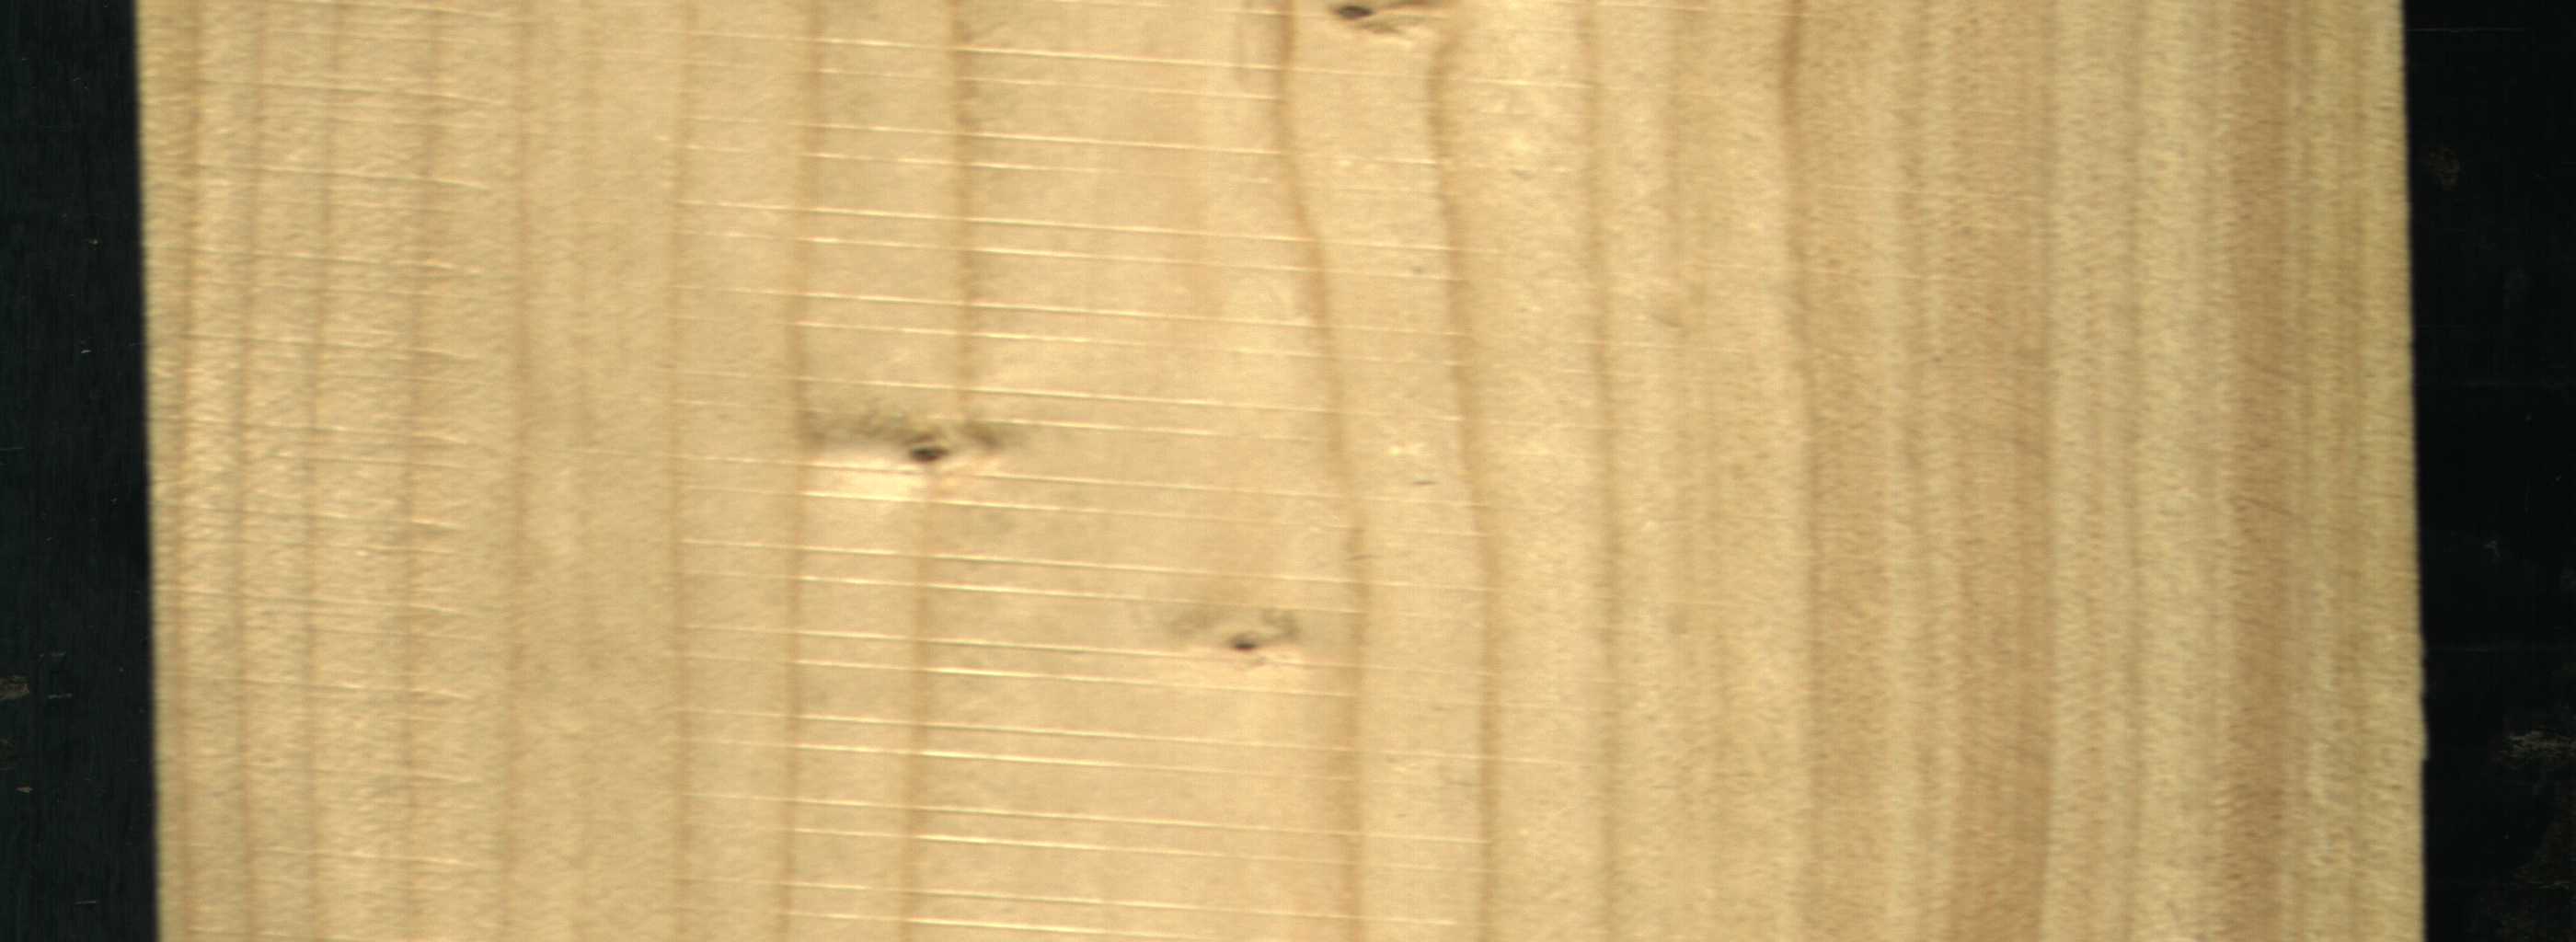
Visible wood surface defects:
Live_Knot
Live_Knot
Live_Knot